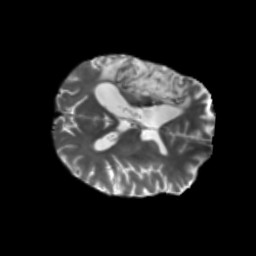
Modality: T2w
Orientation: axial
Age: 64
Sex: male
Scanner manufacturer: siemens
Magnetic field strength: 3 T
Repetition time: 5.25 s
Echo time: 0.08 s